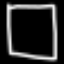
Label: square